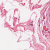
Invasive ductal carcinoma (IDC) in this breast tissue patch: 0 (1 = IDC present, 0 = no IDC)